Question: In the Collection framework tutorials for the <URL>, there is an interesting quote regarding performance of removal of elements from a List implementation:
> For many common List implementations, such as ArrayList, the performance of removing elements from the end of the list is better than that of removing elements from the beginning.
The tutorials do not go further into explaining this and I am trying to understand exactly why it might be so.
Considering an 'ArrayList<Integer> list' as below:

In the first scenario, if we remove the last 4 elements from the end of the 'list', then the values of these are set to 'null' (or equivalent). My theory is that, when a copy operation is necessary, only the elements that are not 'null' will be copied.
In the second scenario, if we remove the first 4 elements, they would be set to 'null' again and again only non-'null' elements would be copied.
So from this point of view, the performances appear to be around the same. Is there another reason why the operation is faster if performed from the end?
On the other hand, for 'LinkedList', the inverse appears to be true; removal from the beginning is faster, whereas removal from the end requires an almost full traversal unless a 'tail-pointer'
is kept.
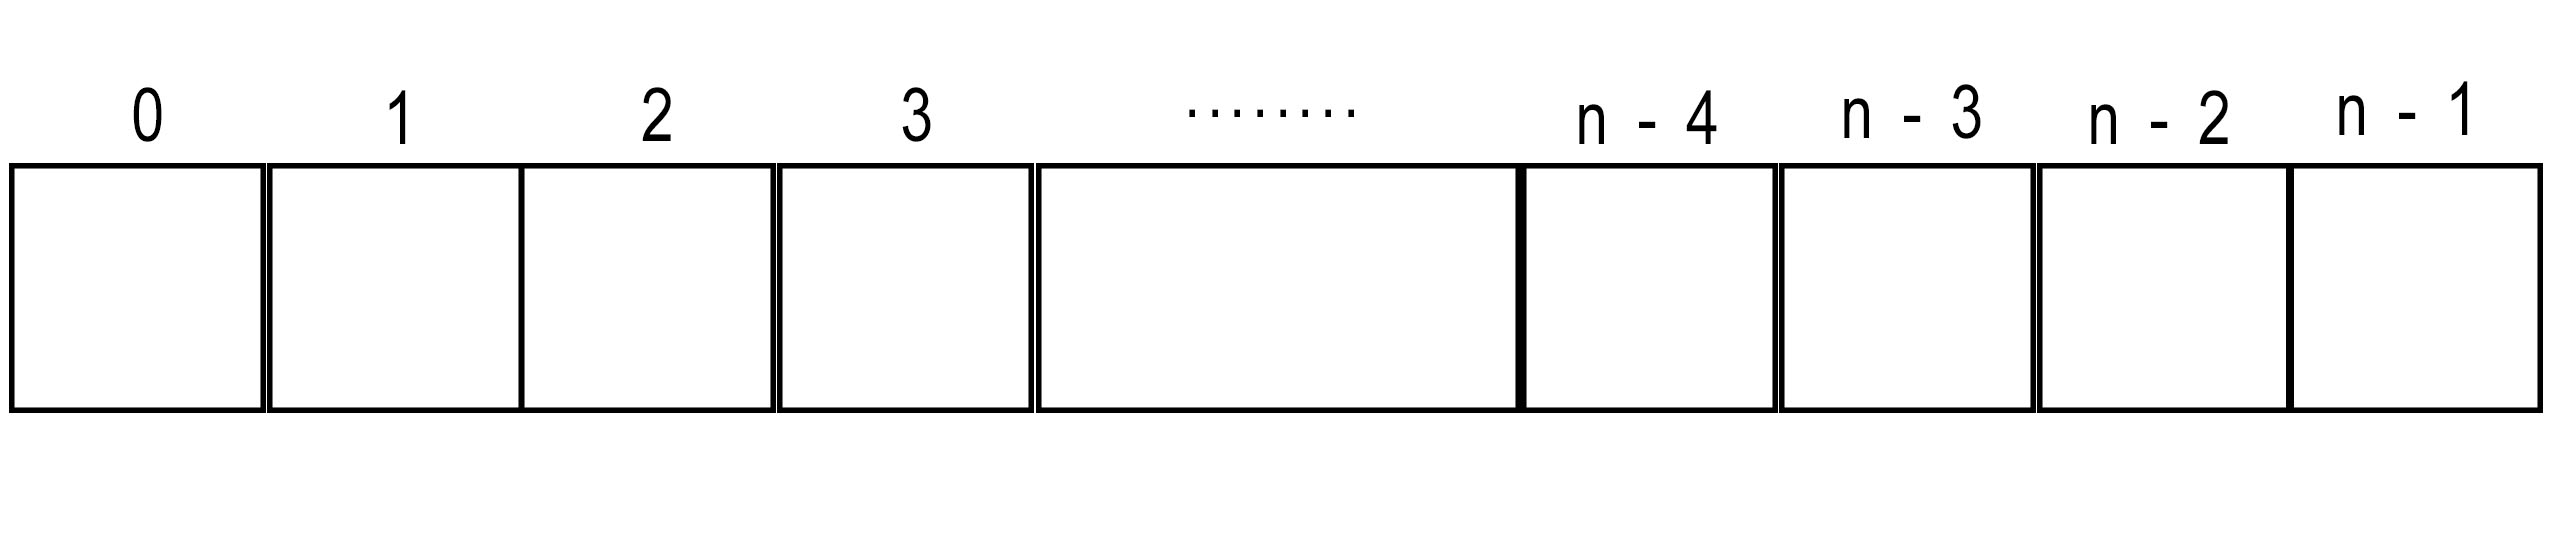
Answer: There is more to removing elements from the beginning of the list than just setting the elements to 'null'. You also need to move the remaining elements to fill in the vacated locations.
It's possible to use a variable to keep track of the "beginning" of the list without moving elements, but then you will sacrifice memory efficiency because of the unused elements in the array.